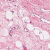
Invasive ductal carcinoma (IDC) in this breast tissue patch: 0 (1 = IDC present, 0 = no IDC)